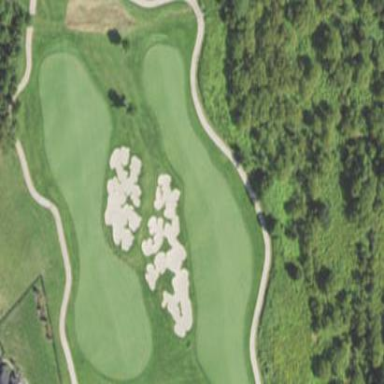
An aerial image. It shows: Grassy area designated as golf fairway.